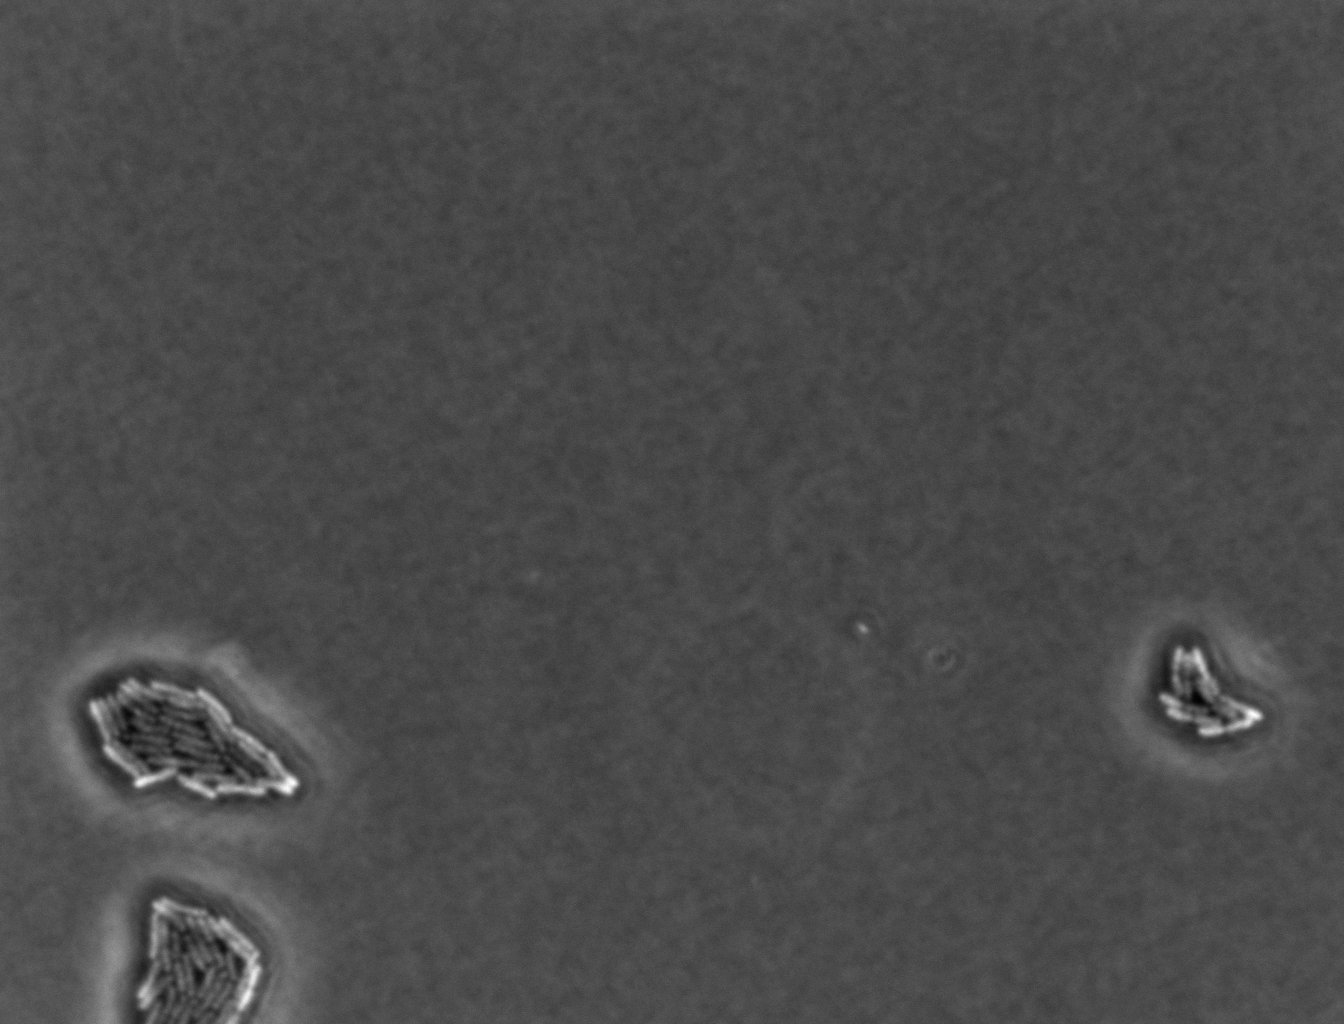
Phase contrast microscopy, 60x objective, 3 h incubation, 1.5% agar